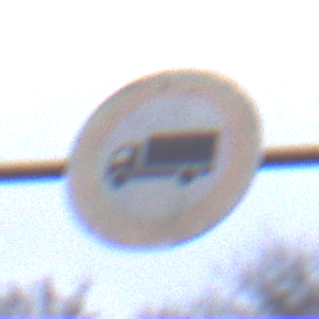
Verkehrszeichen: VerbotFuerKraftfahrzeugeUeberDreiKommaFuenfTonnen
Umgebung: Outdoor, Nature
Tageszeit: SunriseSunset
Wetter: PartlyCloudy
Licht: Natural
Jahreszeit: Autumn
Kontrast: LowContrast